Breast ultrasound image
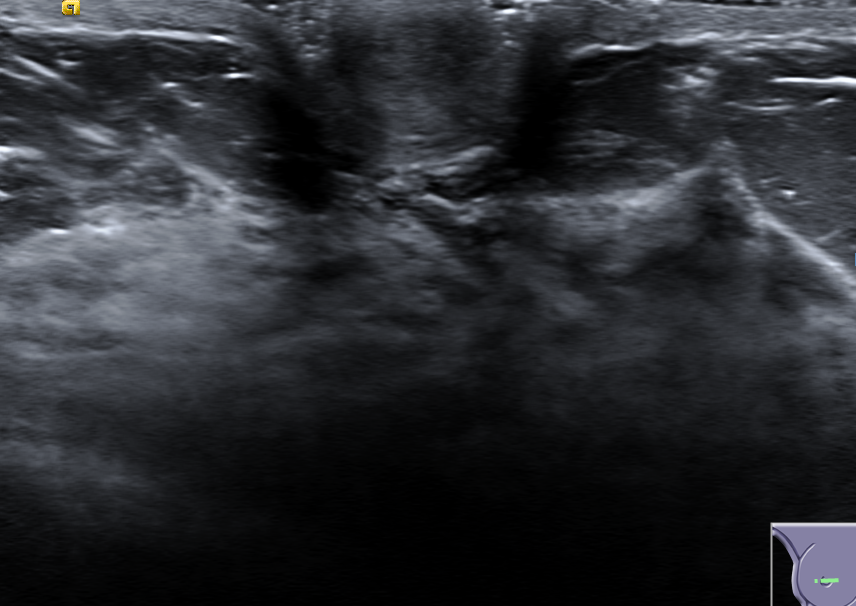
Diagnosis: normal